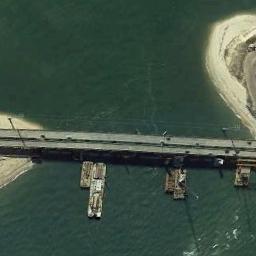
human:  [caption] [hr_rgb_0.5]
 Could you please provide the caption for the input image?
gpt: A bridge connects the white land on both sides of the turquoise water  There are many ships under the bridge .

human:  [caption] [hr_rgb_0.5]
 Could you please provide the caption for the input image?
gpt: There is a bridge over the green river .

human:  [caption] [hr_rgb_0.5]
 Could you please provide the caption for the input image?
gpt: A bridge connects the residential areas on both sides of the strait .

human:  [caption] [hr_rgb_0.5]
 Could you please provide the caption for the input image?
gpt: A bridge built on a dark green river and some boats on the river .

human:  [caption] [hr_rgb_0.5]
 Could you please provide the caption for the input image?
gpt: The bridge is over the river .